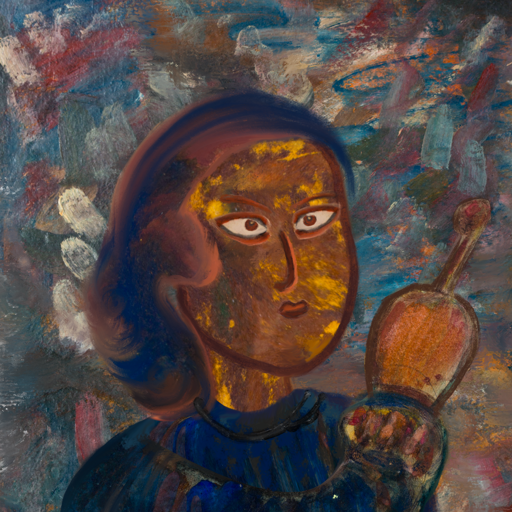
Background: Boggyland, Head And Neck Side: Comrade, Face Side: Roy_Bahadur, Bust: Pipe, Hair Side: Mother_And_Son_Son, Head Accessory: Blank, Second Necklace: Blank, Necklace: Orphan, Baby: Blank